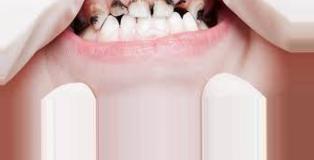
Condition: Caries